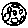
Label: moon